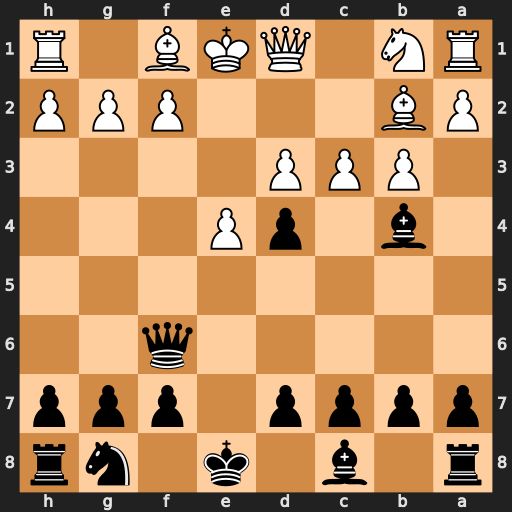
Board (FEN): r1b1k1nr/pppp1ppp/5q2/8/1b1pP3/1PPP4/PB3PPP/RN1QKB1R
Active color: b
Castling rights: KQkq
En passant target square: -
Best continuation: dxc3 Bxc3 Bxc3+ Nxc3 Qxc3+